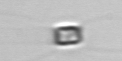
Label: Chaetoceros